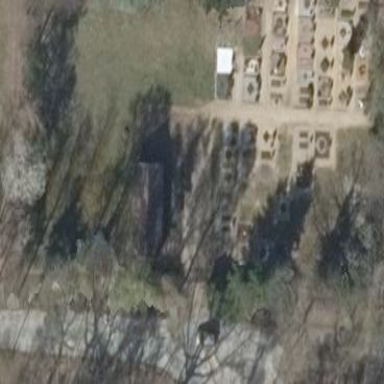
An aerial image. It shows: Cemetery.